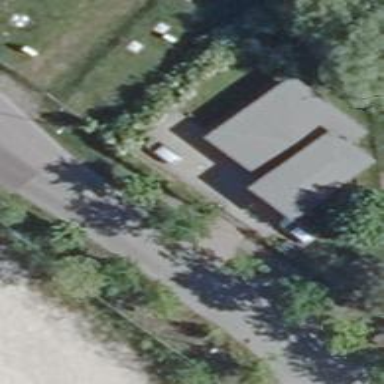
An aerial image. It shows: Commercial building that serves as ambulance station.